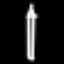
Label: pencil